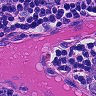
Metastatic tissue present: no